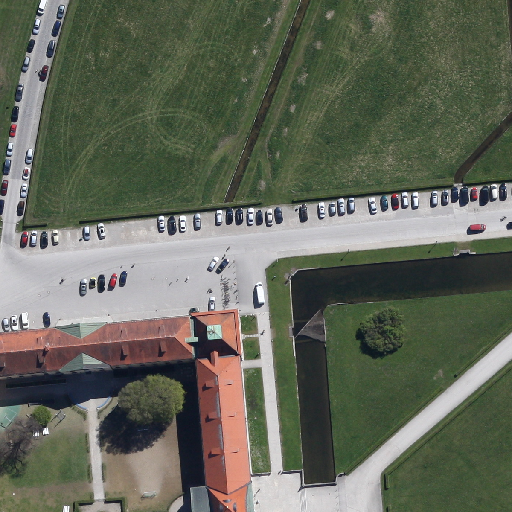
Referring expression: light-duty vehicle